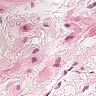
Metastatic tissue present: no